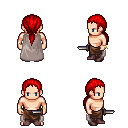
a pixel art fantasy rpg character, male body template, human, light skin, gray cape, robe skirt, red ponytail hairstyle, bracelets, maroon shoes, dagger, four views (front, back, left, right), 2x2 character sprite sheet, small pixel art, hard edges, no anti-aliasing